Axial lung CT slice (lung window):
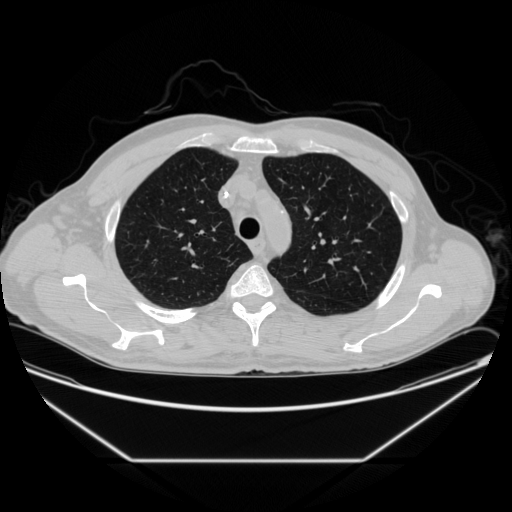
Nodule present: no